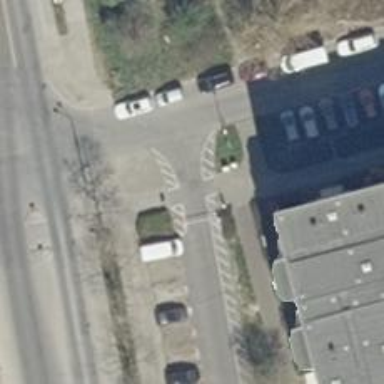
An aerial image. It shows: Unmarked road crossing.